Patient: sex M, age 66
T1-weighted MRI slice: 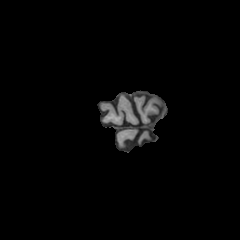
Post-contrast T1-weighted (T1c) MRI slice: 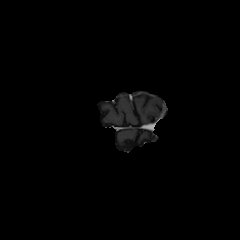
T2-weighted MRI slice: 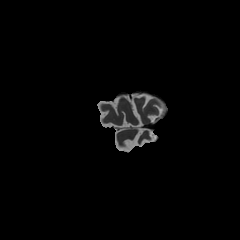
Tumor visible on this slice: no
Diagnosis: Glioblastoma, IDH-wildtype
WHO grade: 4